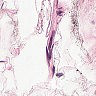
Metastatic tissue present: no